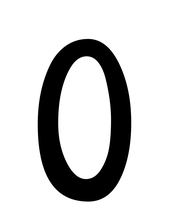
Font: PatrickHand-Regular